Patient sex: M
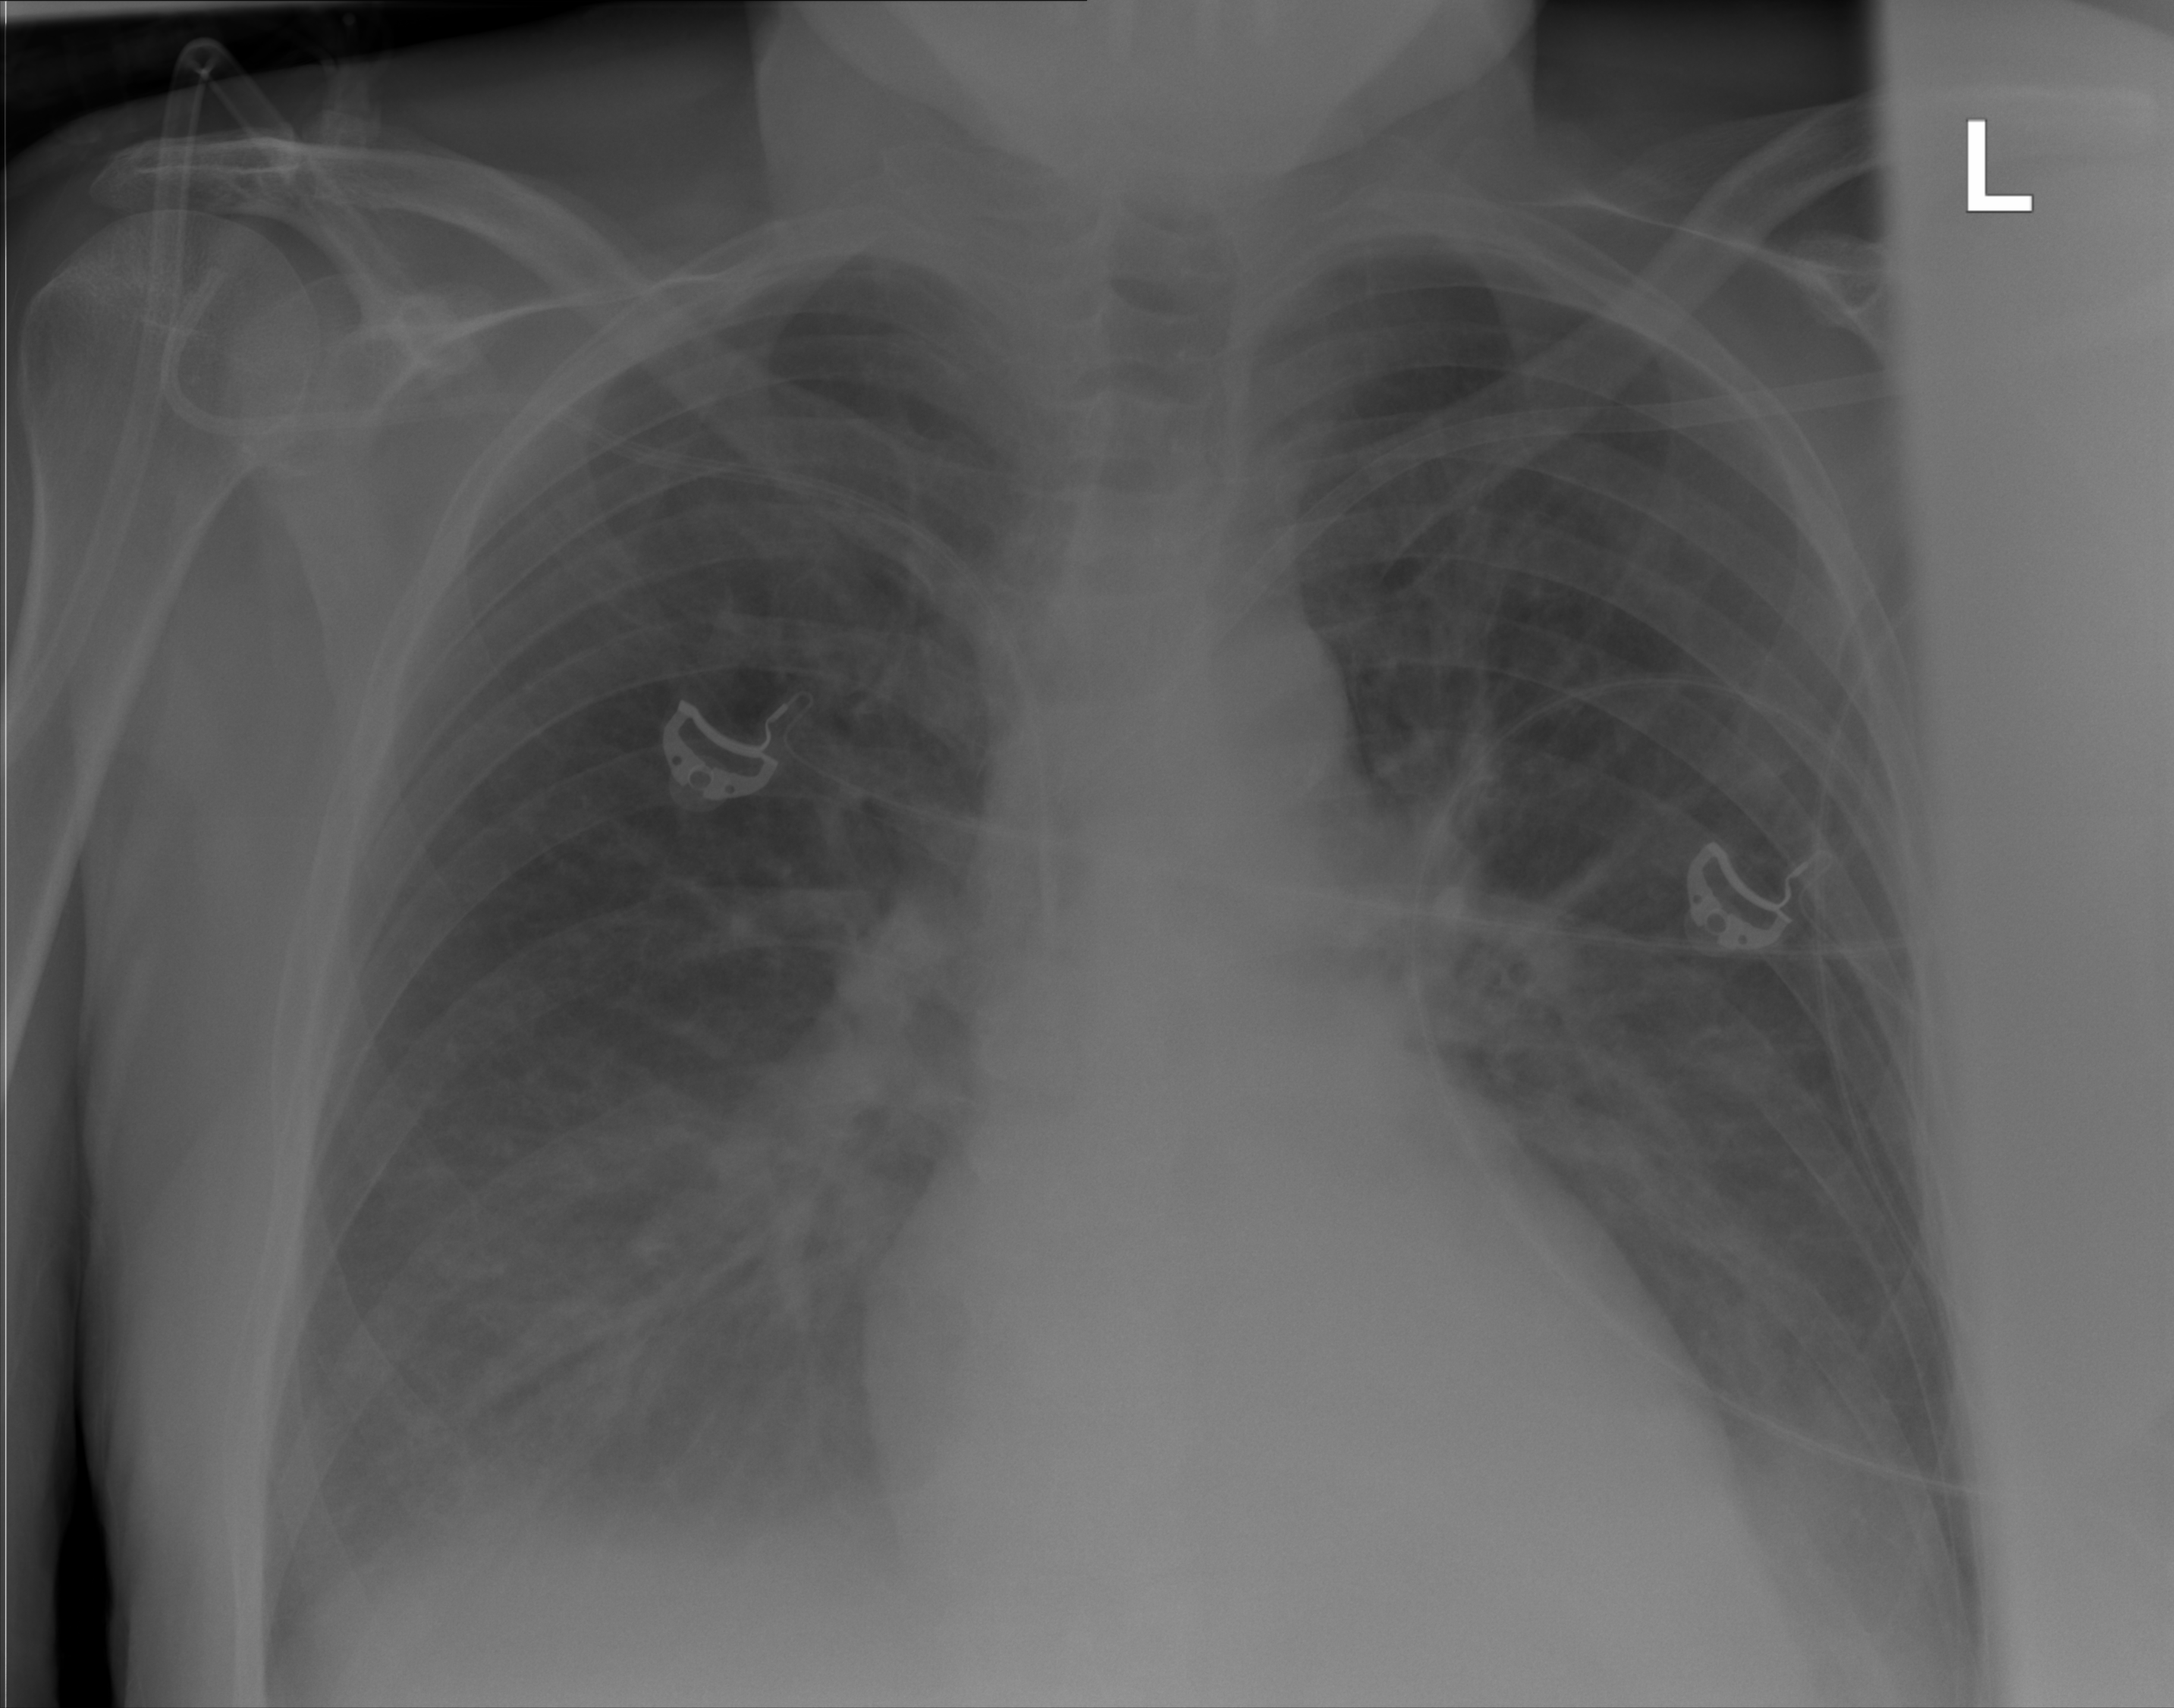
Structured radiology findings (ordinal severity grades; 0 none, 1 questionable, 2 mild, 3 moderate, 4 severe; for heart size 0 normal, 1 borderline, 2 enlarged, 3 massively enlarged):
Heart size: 0
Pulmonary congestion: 1
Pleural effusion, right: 2
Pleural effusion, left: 2
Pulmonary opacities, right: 2
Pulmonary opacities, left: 0
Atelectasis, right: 2
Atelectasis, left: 2